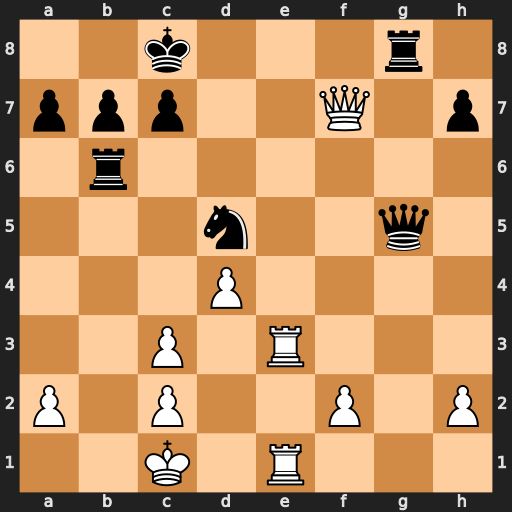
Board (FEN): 2k3r1/ppp2Q1p/1r6/3n2q1/3P4/2P1R3/P1P2P1P/2K1R3
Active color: w
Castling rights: -
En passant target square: -
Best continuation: f4 Qd8 Re8